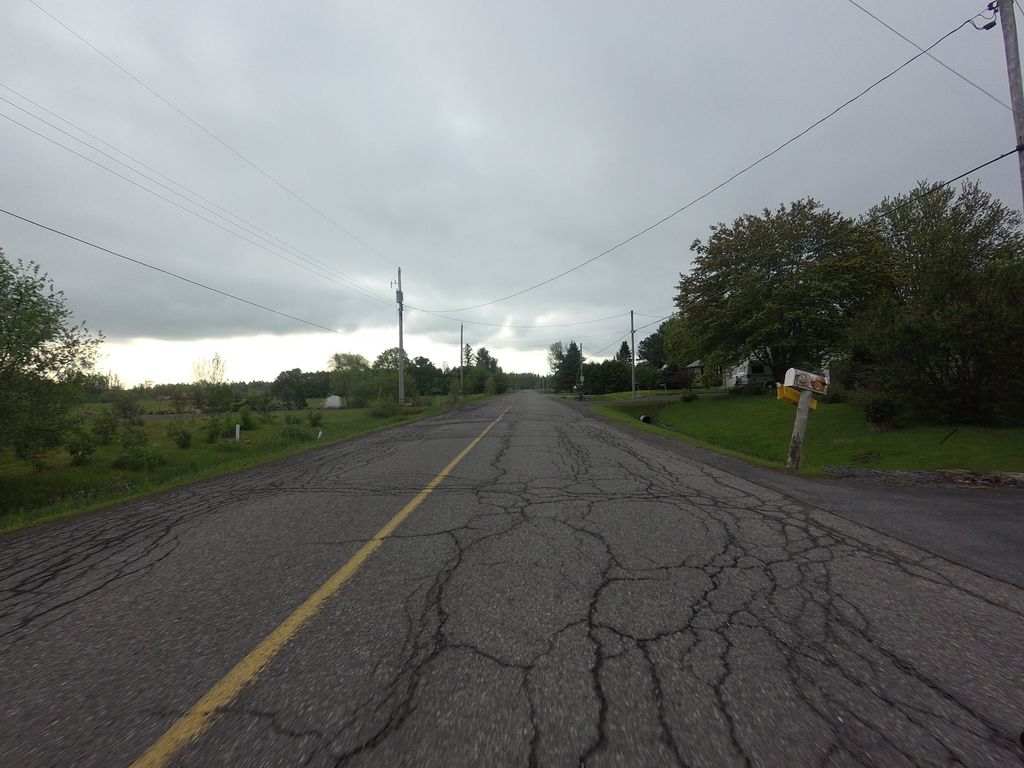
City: ottawa-gatineau